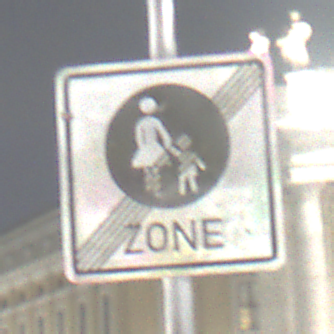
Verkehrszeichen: EndeFussgaengerzone
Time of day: Night
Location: Outdoor (Urban)
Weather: PartlyCloudy
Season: NotSpecified
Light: Artificial